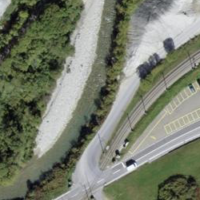
EUNIS habitat code: 24
Species observed at this site:
Sylvia borin
Fringilla coelebs
Trifolium pratense
Dactylis glomerata
Lathyrus pratensis
Sylvia atricapilla
Carduelis carduelis
Muscicapa striata
Parus major
Cuculus canorus
Hirundo rustica
Turdus pilaris
Cinclus cinclus
Carpodacus erythrinus
Motacilla alba